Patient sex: M
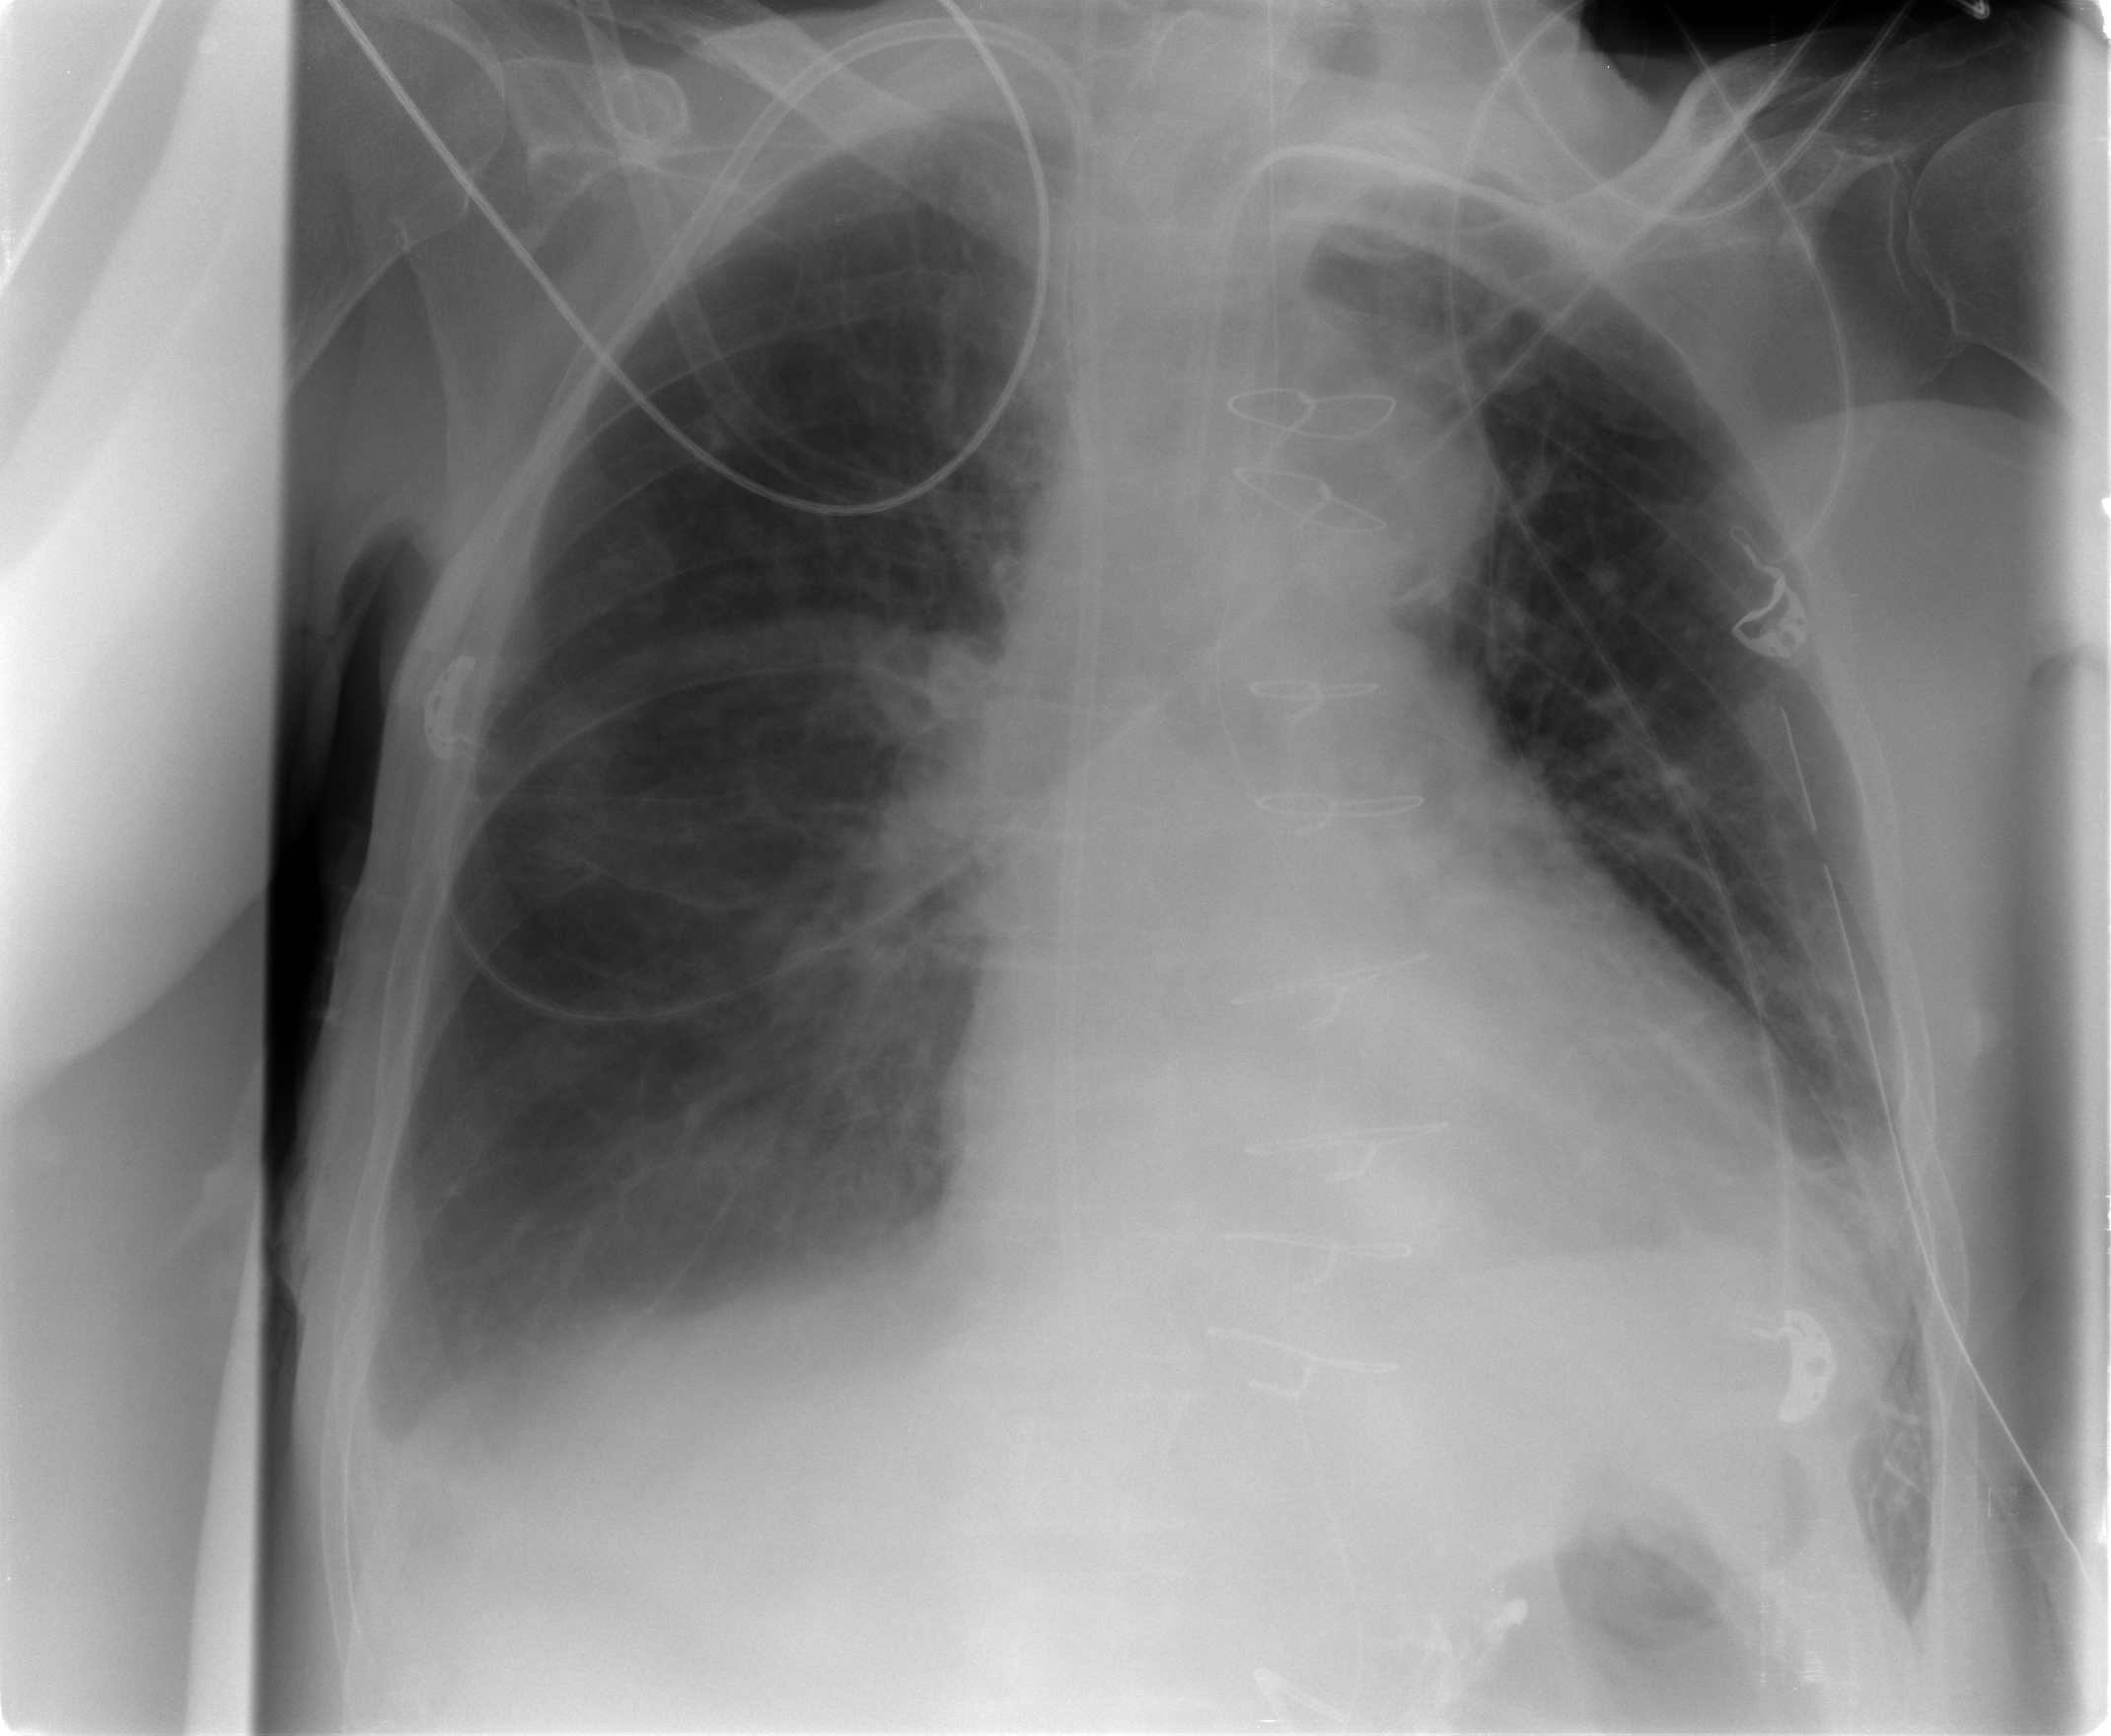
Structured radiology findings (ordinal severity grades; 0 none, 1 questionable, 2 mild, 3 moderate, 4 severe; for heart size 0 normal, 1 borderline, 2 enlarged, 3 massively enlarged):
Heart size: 2
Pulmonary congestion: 2
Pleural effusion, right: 1
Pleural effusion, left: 1
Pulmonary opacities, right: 0
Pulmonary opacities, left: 0
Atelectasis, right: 1
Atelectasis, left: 2